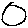
Label: circle